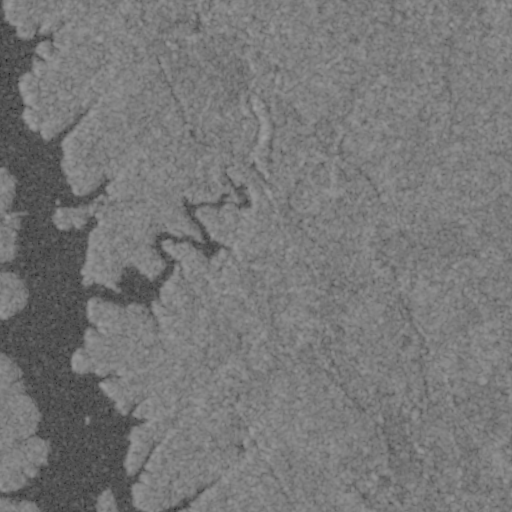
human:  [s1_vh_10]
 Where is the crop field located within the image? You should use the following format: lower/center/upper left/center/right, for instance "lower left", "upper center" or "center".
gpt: The crop field is located in the lower center of the image.
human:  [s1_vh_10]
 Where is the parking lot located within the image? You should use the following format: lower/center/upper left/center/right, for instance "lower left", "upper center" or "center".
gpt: The parking lot is located in the center left of the image.
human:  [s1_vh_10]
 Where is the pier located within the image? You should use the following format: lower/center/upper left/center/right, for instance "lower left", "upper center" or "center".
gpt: The pier is located in the center left of the image.
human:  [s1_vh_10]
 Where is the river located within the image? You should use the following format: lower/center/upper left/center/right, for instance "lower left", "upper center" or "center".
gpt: The river is located in the left of the image.
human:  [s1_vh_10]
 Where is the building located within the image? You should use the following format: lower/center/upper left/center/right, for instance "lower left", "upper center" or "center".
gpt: The building is located in the center left of the image.
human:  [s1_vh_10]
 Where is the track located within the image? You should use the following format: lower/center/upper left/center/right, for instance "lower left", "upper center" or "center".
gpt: There is no track in the image.

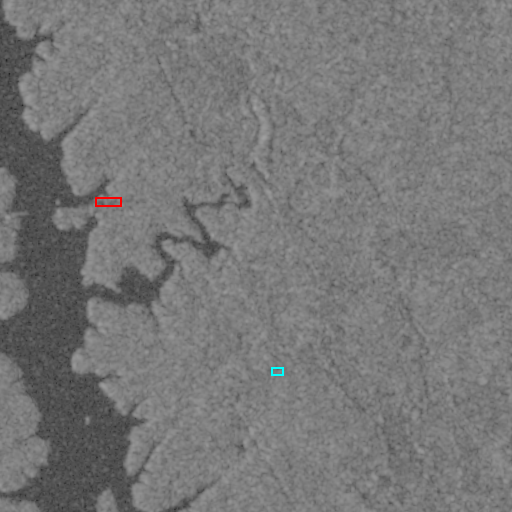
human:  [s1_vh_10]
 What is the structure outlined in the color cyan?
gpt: The structure outlined in cyan is a crop field.
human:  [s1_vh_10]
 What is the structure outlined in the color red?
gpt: The structure outlined in red is a parking lot.
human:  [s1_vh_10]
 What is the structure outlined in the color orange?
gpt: There is no orange outline.